Question: I have a list of contracts like this query:
'''
select
r.vnum, r.BEITRAGSGR
from
ufrisk r
inner join
ufvert v on r.vnum = v.vnum
inner join
allgvert a on a.vnum = r.vnum
where
a.version = r.version
'''
How can I search for all contracts that have more than one (different) value in the column 'r.BEITRAGSGR'?

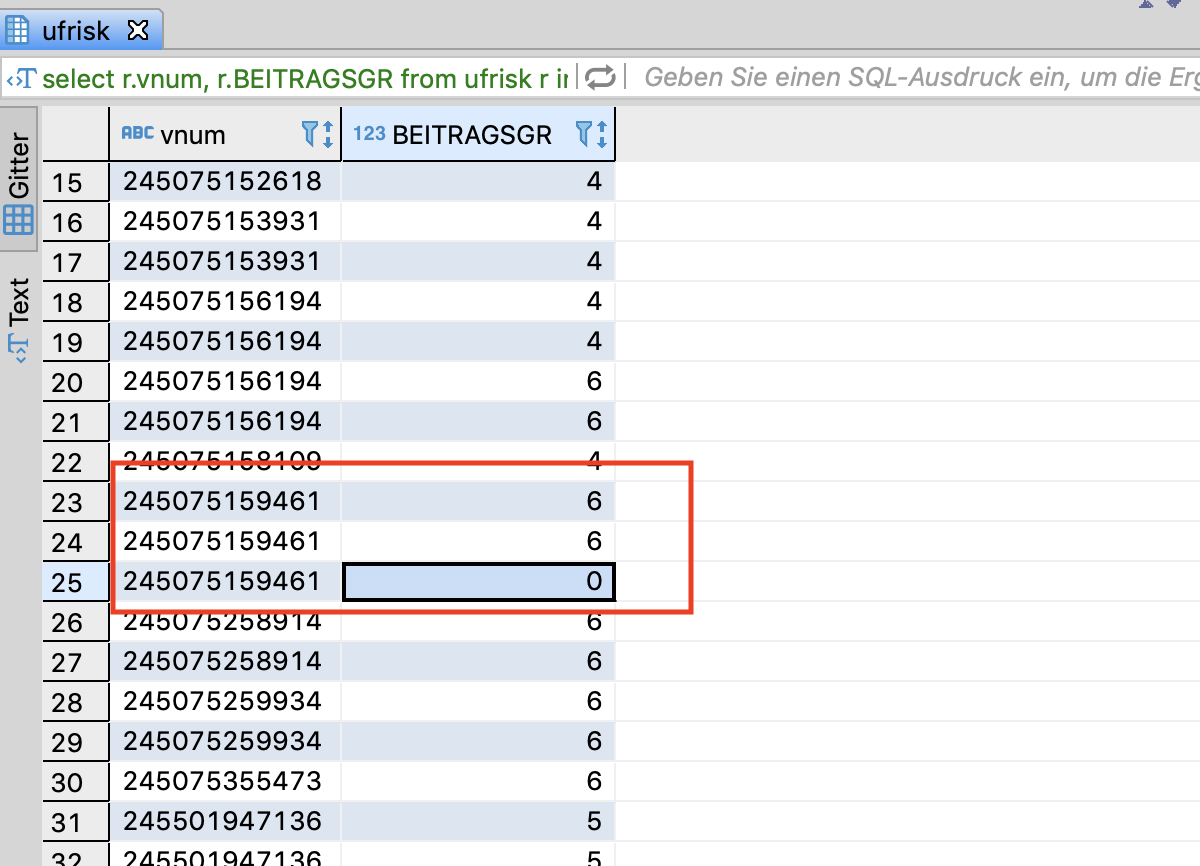
Answer: Assuming 'vnum' is a "contract", you can use aggregation:
'''
select vnum
from ufrisk
group by vnum
having min(BEITRAGSGR) <> max(BEITRAGSGR);
'''
If you want the original rows, use 'exists':
'''
select u.*
from ufrisk u
where exists (select 1
from ufrisk u2
where u2.vnum = u.vnum and u2.BEITRAGSGR <> u.BEITRAGSGR
);
'''